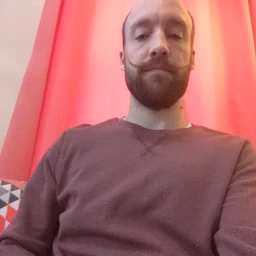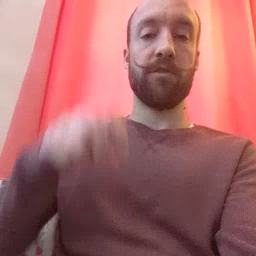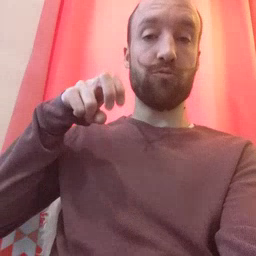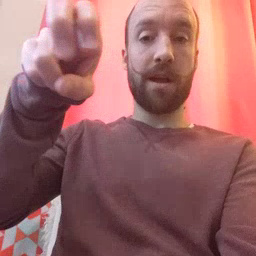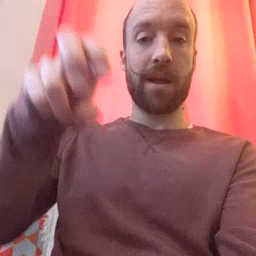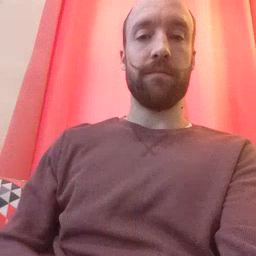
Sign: ride